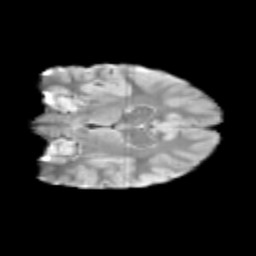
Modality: T2w
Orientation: coronal
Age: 9
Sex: female
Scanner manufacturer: siemens
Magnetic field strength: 3 T
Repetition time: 3.8 s
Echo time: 0.07 s